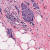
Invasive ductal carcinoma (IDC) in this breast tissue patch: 0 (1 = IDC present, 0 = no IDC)